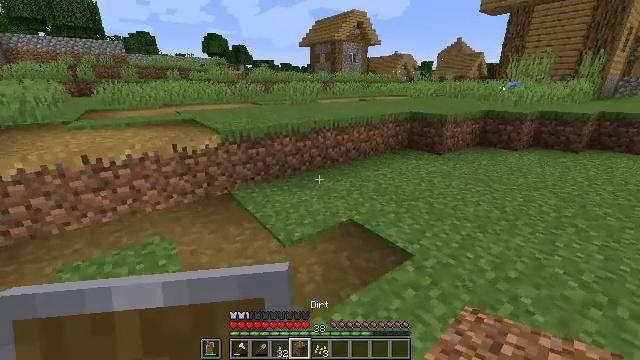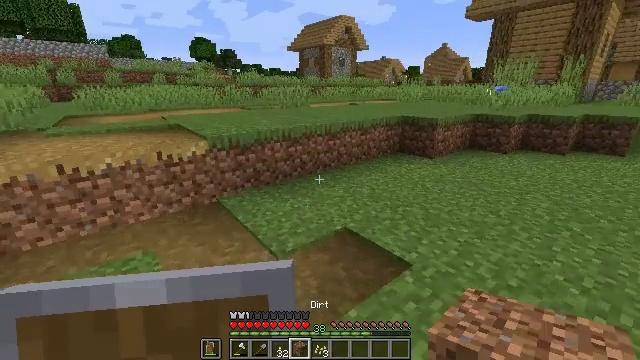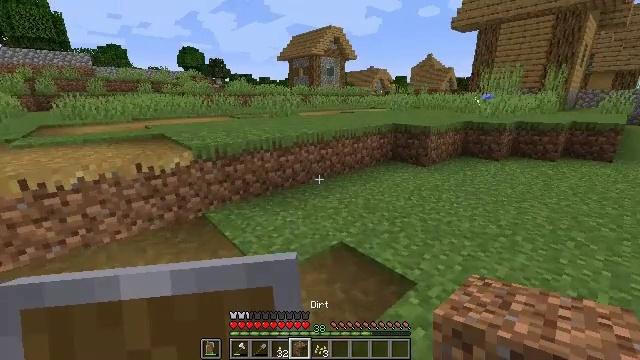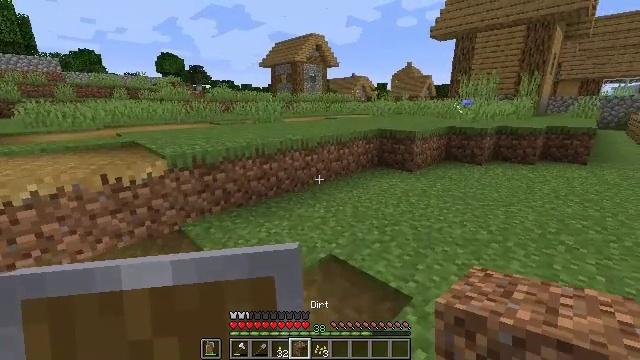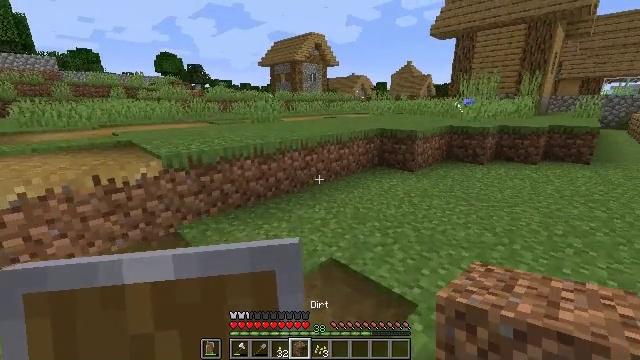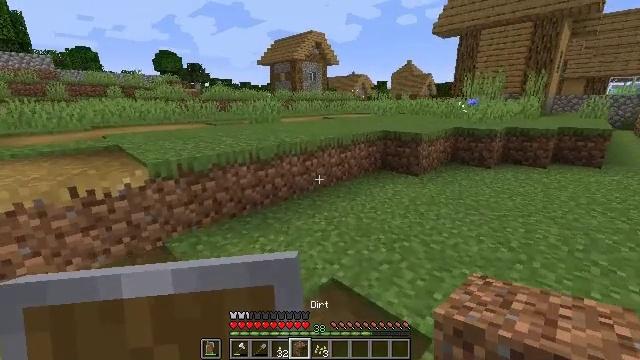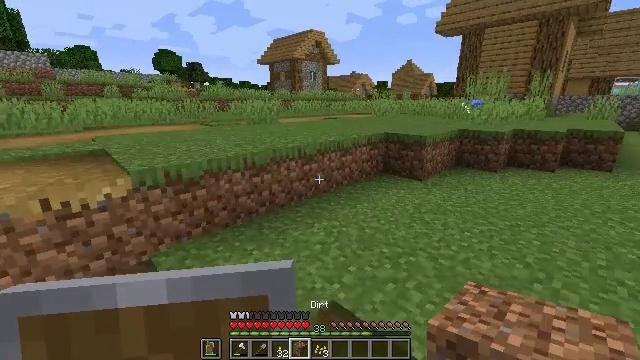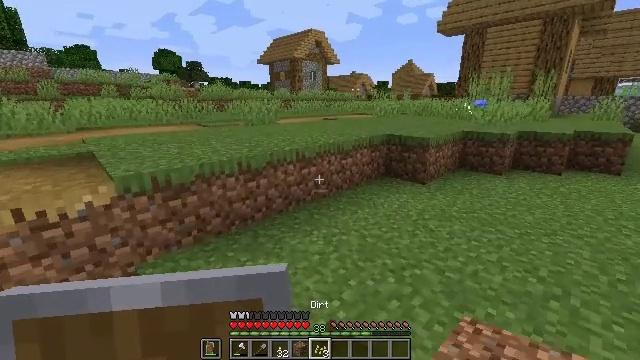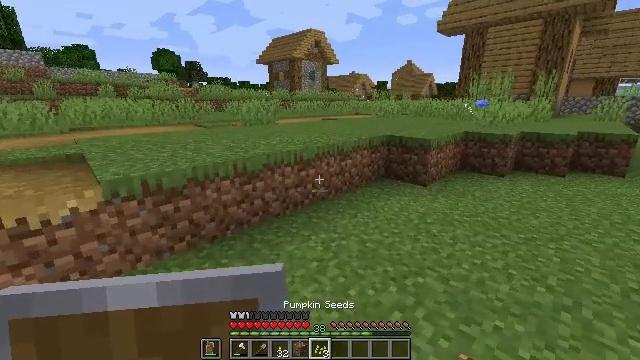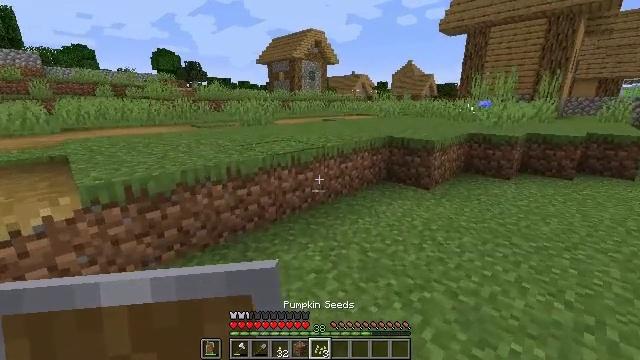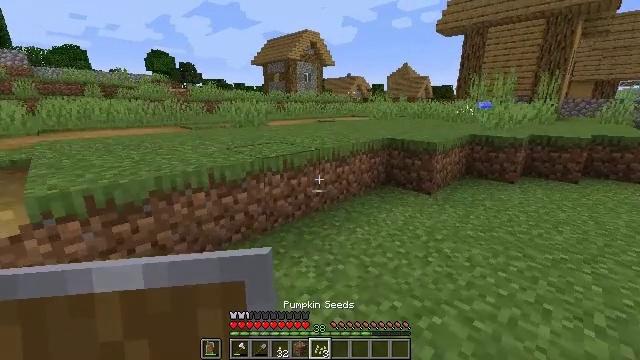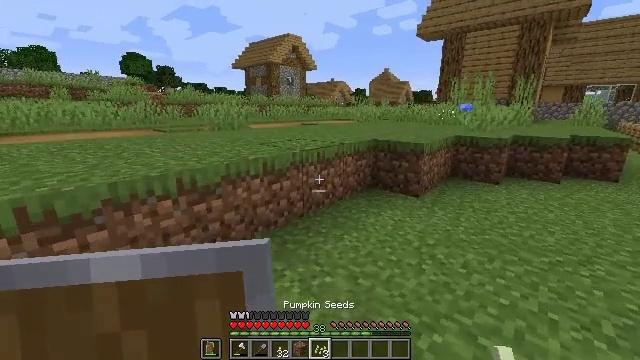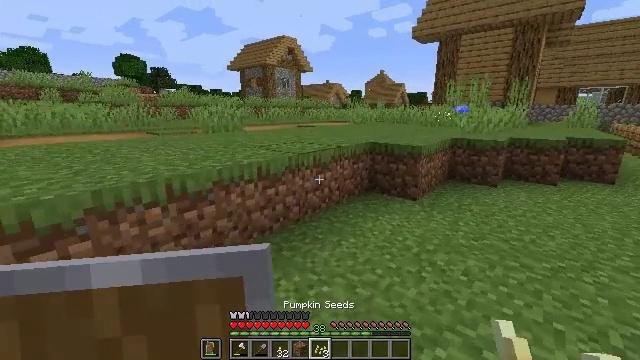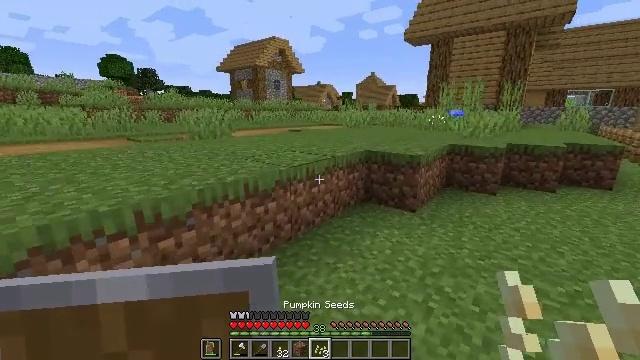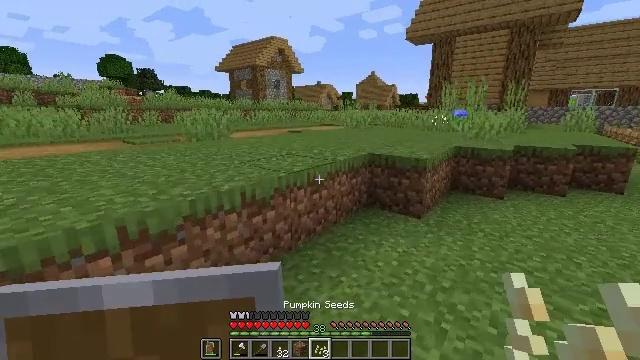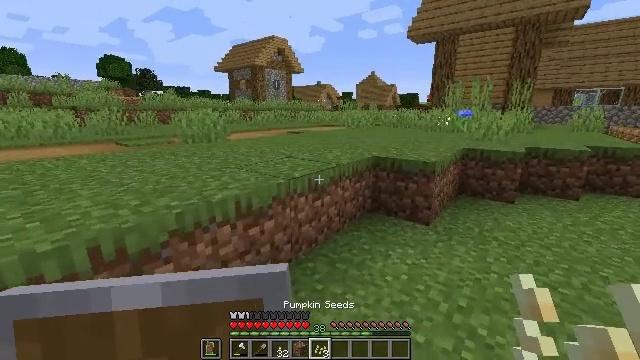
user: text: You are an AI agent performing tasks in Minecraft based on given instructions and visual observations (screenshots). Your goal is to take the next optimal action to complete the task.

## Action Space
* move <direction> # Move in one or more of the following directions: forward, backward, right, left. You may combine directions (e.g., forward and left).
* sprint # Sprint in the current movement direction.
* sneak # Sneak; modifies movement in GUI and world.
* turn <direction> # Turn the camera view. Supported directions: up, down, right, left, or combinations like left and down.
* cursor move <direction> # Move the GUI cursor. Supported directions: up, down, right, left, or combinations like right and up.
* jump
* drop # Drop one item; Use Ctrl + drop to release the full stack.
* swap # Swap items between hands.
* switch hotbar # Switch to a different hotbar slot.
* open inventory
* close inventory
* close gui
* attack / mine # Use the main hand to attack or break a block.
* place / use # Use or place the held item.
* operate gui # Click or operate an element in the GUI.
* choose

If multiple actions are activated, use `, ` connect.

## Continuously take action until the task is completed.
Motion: motion action
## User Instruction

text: Remove pumpkin seeds from the inventory.
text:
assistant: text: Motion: move forward, turn right
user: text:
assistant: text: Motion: move forward, turn right and up
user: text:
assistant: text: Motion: move forward, turn right and up
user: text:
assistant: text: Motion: move forward
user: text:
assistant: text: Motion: move forward
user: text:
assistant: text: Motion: move forward
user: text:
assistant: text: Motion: move forward, switch to hotbar 5
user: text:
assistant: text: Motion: move forward, switch to hotbar 5
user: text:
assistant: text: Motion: move forward, switch to hotbar 5
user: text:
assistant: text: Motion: move forward
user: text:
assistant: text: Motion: move forward, turn right and up
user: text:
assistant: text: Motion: move forward
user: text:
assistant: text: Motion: move forward, turn right
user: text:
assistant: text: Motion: move forward
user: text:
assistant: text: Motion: move forward
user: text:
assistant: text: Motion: move forward
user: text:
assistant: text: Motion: move forward
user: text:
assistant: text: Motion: move forward
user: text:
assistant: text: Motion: move forward
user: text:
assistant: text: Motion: move forward
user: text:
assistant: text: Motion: move forward, turn left
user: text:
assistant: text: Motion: move forward
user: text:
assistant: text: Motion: move forward
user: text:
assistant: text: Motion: move forward, jump
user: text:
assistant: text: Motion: move forward, jump
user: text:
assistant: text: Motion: move forward, jump
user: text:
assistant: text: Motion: move forward, jump
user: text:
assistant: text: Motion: move forward, jump
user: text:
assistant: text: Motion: move forward
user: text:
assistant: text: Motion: move forward